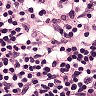
Metastatic tissue present: no